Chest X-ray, PA view. Patient: 61 years old, sex M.
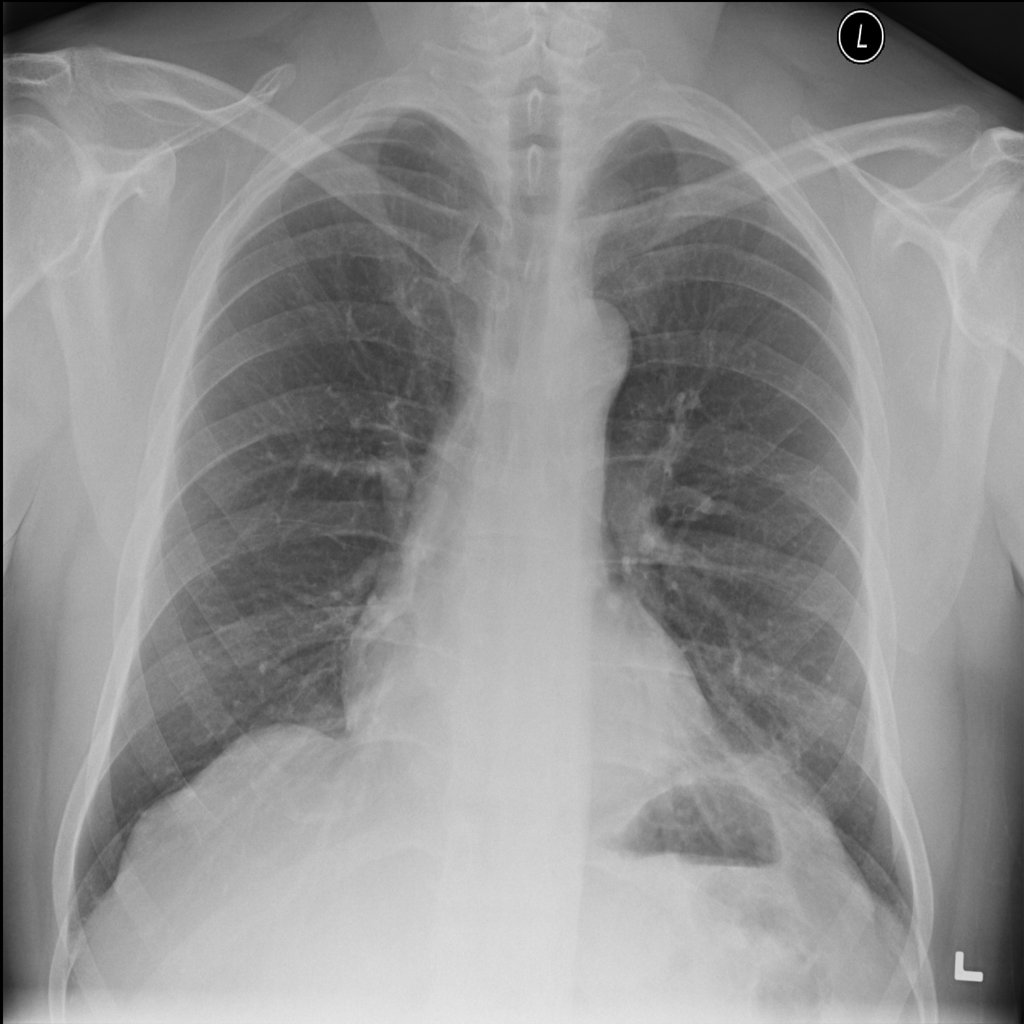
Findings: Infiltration